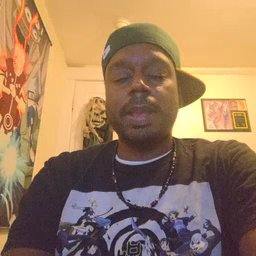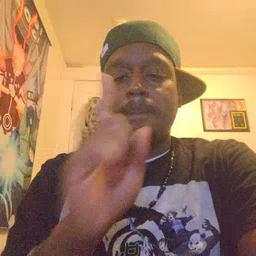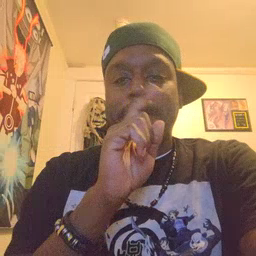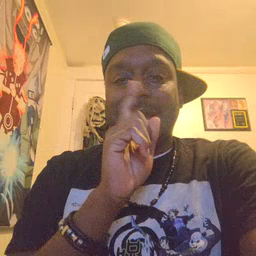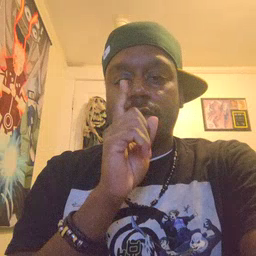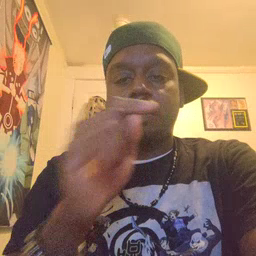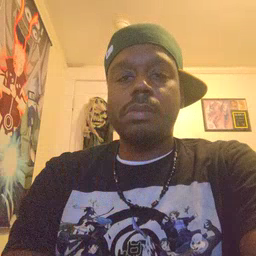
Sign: mouse